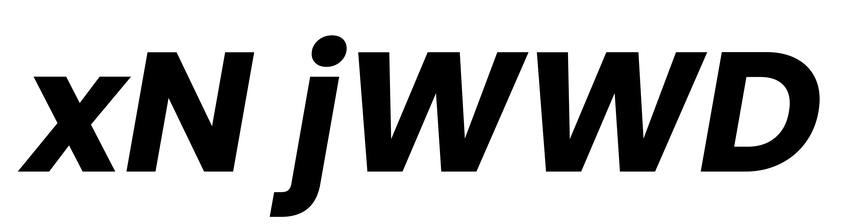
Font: Poppins-BoldItalic